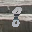
Label: 8